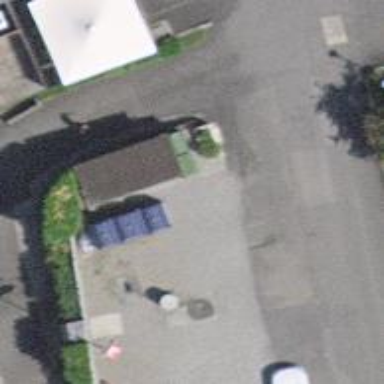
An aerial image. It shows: Sanitary dump station.